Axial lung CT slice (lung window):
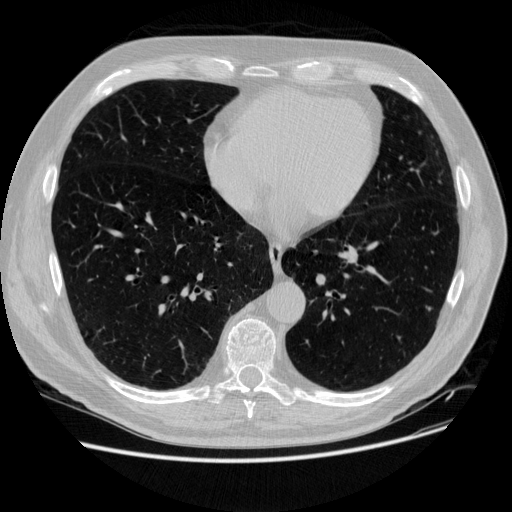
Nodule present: no